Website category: restaurant
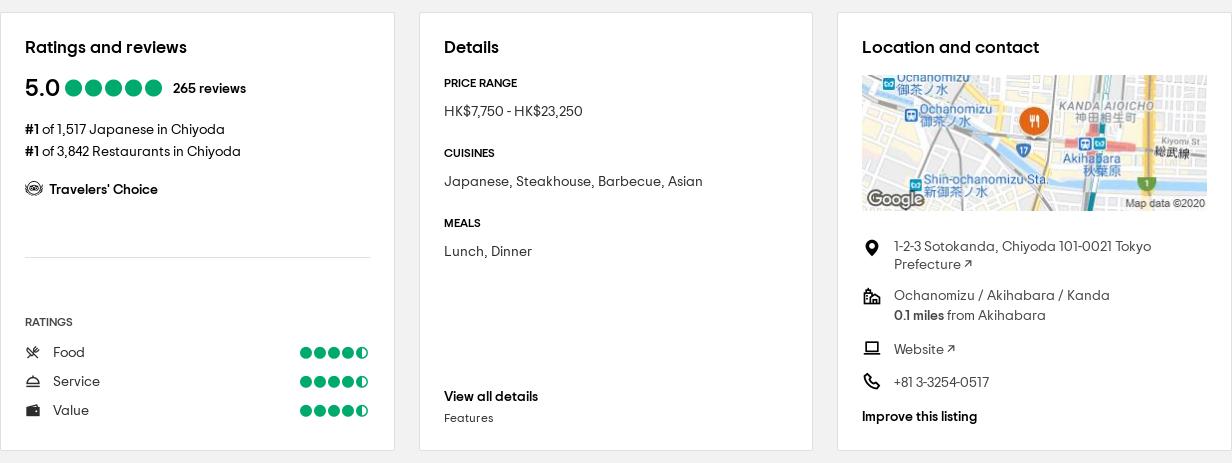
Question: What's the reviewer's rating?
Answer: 5.0

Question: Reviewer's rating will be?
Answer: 5.0

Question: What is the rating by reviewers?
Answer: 5.0

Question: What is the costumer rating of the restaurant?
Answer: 5.0

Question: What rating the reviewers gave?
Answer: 5.0

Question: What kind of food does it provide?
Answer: Japanese, Steakhouse, Barbecue, Asian

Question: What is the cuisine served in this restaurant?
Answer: Japanese, Steakhouse, Barbecue, Asian

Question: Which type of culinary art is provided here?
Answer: Japanese, Steakhouse, Barbecue, Asian

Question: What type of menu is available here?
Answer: Japanese, Steakhouse, Barbecue, Asian

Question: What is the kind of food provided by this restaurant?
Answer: Japanese, Steakhouse, Barbecue, Asian

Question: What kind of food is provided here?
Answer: Japanese, Steakhouse, Barbecue, Asian

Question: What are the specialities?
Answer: Japanese, Steakhouse, Barbecue, Asian

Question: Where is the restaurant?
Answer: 1-2-3 Sotokanda, Chiyoda 101-0021 Tokyo Prefecture

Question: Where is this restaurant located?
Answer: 1-2-3 Sotokanda, Chiyoda 101-0021 Tokyo Prefecture

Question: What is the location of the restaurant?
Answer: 1-2-3 Sotokanda, Chiyoda 101-0021 Tokyo Prefecture

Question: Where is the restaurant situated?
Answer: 1-2-3 Sotokanda, Chiyoda 101-0021 Tokyo Prefecture

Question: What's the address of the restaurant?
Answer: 1-2-3 Sotokanda, Chiyoda 101-0021 Tokyo Prefecture

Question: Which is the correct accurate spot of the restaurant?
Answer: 1-2-3 Sotokanda, Chiyoda 101-0021 Tokyo Prefecture

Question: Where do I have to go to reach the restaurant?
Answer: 1-2-3 Sotokanda, Chiyoda 101-0021 Tokyo Prefecture

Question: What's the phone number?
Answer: +81 3-3254-0517

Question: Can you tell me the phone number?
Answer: +81 3-3254-0517

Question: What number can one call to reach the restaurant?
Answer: +81 3-3254-0517

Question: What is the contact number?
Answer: +81 3-3254-0517

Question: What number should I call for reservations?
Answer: +81 3-3254-0517

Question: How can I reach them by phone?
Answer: +81 3-3254-0517